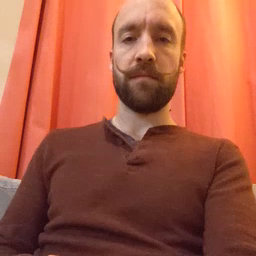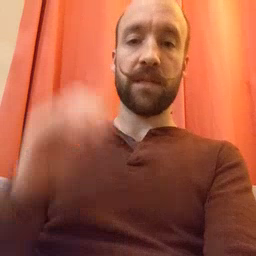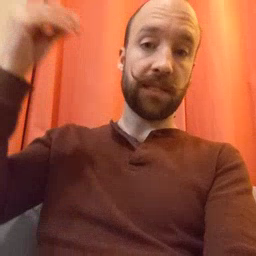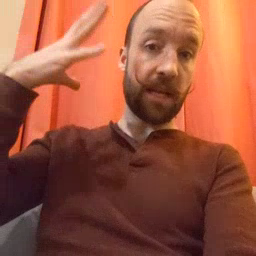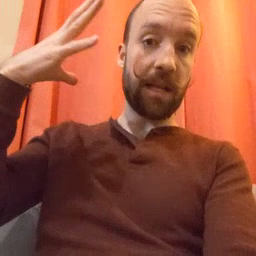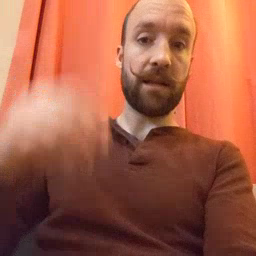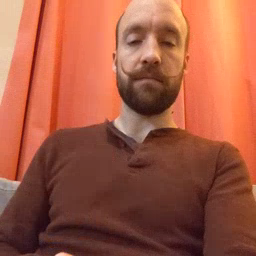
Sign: sun